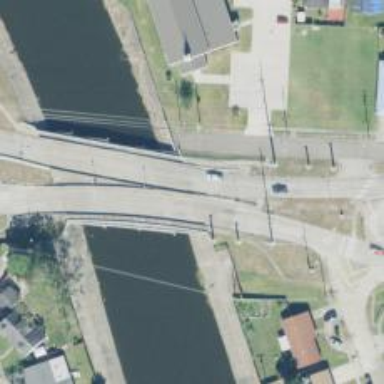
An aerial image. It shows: Canal.